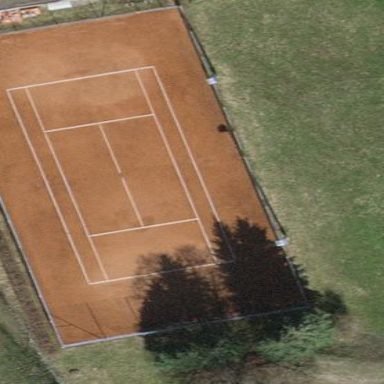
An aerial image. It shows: Tennis court on pitch designated for leisure land.